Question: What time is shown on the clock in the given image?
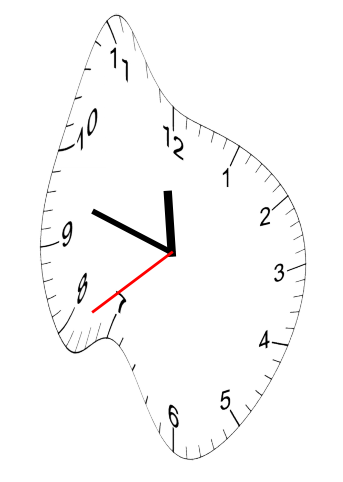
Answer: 11:47:39